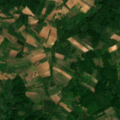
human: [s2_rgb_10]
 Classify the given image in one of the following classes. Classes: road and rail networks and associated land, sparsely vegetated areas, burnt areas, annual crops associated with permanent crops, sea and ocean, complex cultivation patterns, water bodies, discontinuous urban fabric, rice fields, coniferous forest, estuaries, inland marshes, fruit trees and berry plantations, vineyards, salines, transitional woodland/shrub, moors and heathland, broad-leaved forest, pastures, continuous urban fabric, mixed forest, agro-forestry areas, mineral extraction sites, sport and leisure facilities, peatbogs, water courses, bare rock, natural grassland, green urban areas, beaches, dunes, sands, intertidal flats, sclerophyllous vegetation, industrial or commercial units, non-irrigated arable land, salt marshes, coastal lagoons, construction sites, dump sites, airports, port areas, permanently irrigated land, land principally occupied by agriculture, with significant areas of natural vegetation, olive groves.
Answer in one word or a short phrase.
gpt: non-irrigated arable land, complex cultivation patterns, land principally occupied by agriculture, with significant areas of natural vegetation, broad-leaved forest